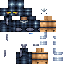
A male skeleton skin with dark skin, wearing brown helmet dressed in a black armor chest and black pants, featuring a closed mouth.